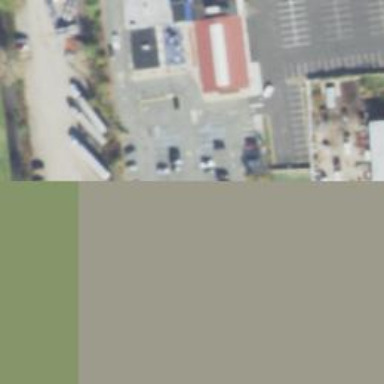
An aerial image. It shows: Parking aisle designated as service road.